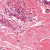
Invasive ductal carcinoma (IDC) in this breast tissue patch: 0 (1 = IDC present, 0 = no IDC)